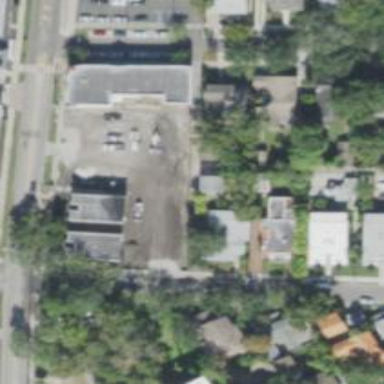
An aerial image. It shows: Alley classified as service road.